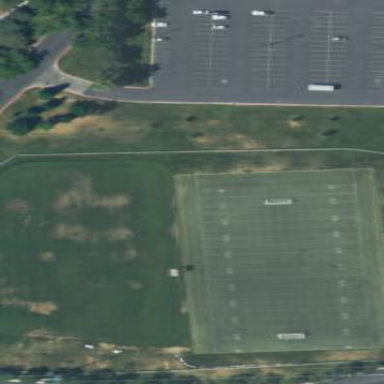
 suitable for soccer and American football."